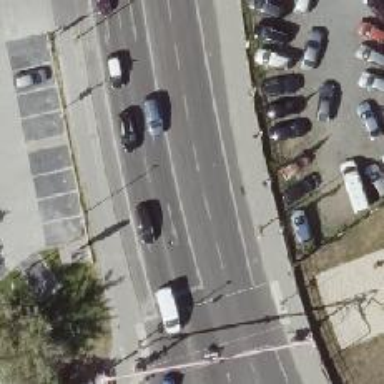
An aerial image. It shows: Secondary road with asphalt surface and sidewalks on both sides. There are exclusive lanes for bicycles on both sides of the road.